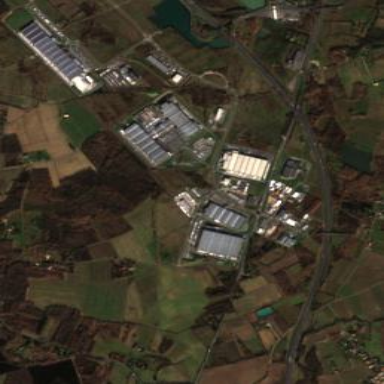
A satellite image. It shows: Industrial area.